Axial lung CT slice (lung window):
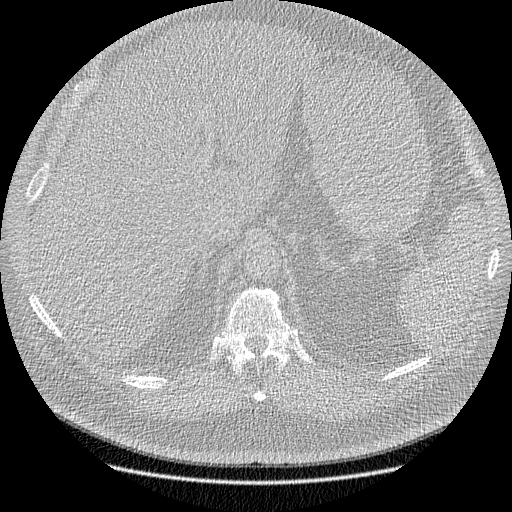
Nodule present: no